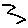
Label: zigzag